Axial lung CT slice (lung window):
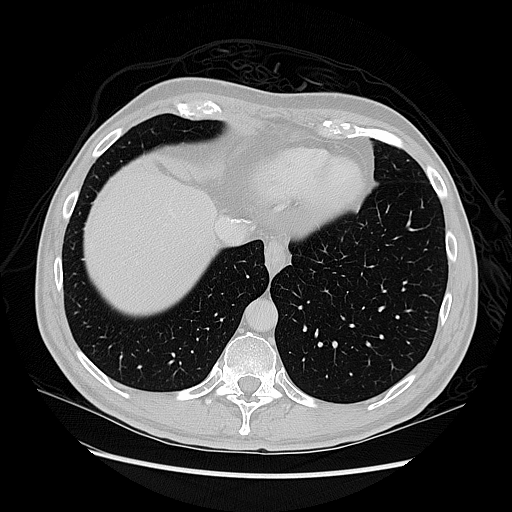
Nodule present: no